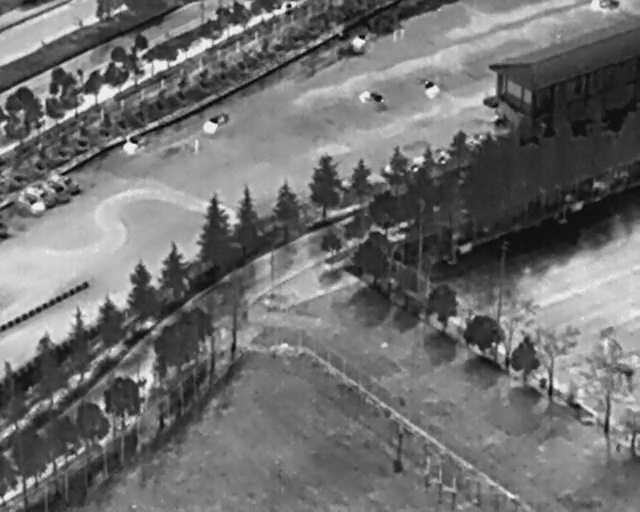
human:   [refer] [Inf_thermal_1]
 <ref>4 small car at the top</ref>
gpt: <box>[[56, 16, 59, 22, 47], [32, 21, 34, 27, 145], [54, 6, 58, 9, 44], [65, 15, 69, 18, 2]]</box>

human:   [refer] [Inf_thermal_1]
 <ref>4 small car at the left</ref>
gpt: <box>[[3, 37, 6, 42, 48], [5, 35, 7, 41, 41], [7, 34, 10, 40, 45], [9, 33, 11, 38, 41]]</box>

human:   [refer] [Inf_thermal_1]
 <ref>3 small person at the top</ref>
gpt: <box>[[60, 6, 63, 7, 2], [61, 6, 63, 7, 2], [29, 27, 31, 29, 2]]</box>